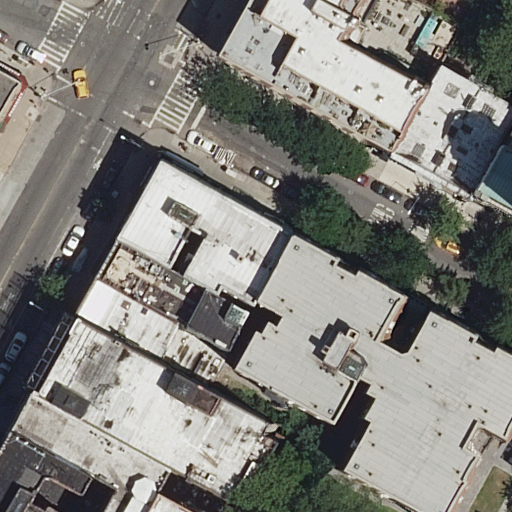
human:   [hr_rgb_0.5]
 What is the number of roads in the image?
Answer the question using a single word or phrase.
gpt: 2

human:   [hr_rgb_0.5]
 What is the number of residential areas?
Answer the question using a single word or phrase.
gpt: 1

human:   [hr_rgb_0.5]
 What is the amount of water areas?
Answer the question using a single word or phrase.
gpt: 0

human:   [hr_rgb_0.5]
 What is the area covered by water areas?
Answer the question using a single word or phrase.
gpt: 0m2

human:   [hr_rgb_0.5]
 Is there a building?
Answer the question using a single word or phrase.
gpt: yes

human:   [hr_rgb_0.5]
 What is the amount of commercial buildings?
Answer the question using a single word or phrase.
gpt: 0

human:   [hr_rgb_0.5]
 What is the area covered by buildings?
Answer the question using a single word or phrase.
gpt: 5215m2

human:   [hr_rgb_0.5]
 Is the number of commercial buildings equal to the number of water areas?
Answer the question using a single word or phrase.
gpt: yes

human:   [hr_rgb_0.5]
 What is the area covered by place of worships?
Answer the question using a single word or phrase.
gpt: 71m2

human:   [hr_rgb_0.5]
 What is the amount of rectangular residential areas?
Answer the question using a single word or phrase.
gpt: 1

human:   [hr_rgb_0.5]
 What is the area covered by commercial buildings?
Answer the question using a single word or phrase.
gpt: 0m2

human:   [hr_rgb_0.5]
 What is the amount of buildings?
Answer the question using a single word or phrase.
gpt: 13

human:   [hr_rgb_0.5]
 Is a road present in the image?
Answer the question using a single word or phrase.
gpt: yes

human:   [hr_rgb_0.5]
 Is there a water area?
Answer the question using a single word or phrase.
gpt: no

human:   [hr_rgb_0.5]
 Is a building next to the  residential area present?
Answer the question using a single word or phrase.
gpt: yes

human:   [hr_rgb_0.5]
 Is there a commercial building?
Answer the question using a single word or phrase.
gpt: no

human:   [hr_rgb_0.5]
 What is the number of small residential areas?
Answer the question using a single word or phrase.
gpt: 0

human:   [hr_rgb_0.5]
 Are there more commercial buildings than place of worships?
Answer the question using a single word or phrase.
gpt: no

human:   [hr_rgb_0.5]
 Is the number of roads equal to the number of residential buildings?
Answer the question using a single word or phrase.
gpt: no

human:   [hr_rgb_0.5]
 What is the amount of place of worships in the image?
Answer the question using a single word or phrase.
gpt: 1

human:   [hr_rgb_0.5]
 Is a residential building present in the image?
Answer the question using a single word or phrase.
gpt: yes

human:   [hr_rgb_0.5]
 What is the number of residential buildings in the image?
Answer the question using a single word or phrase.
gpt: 12

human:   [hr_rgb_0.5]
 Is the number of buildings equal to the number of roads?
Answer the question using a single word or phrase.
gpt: no

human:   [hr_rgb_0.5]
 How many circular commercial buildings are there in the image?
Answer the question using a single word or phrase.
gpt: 0

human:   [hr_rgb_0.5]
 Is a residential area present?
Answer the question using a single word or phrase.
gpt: yes

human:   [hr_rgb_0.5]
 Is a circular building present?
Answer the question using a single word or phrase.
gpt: no

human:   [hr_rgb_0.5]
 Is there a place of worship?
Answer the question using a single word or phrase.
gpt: yes

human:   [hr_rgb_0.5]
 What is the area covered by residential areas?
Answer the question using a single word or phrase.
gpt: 211m2

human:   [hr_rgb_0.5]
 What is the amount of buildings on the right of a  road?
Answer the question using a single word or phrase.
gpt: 8

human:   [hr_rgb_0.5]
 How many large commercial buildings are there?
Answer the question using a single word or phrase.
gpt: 0

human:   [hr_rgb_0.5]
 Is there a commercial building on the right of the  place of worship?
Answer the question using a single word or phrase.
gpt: no

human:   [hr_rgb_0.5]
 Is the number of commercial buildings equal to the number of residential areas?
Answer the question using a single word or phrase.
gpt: no

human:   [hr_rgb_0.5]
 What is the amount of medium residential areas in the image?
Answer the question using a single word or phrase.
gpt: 1

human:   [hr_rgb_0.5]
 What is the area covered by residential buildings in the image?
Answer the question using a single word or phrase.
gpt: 5143m2

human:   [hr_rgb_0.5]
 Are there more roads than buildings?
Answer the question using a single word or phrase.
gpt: no

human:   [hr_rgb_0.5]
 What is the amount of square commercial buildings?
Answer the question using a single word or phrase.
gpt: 0

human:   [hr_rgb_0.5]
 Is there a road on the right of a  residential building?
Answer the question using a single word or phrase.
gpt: no

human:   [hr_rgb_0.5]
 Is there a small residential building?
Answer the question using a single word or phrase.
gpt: yes

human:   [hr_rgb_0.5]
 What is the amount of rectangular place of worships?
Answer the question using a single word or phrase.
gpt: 1

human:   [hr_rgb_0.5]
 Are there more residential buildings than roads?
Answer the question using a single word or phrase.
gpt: yes

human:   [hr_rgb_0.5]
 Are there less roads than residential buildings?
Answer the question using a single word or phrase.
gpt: yes

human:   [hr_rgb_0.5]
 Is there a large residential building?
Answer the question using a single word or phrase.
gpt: yes

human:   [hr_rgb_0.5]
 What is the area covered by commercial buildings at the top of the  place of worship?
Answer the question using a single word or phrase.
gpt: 0m2

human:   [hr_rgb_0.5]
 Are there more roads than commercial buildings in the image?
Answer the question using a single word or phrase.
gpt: yes

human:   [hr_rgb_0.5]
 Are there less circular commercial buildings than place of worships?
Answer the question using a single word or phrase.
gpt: yes

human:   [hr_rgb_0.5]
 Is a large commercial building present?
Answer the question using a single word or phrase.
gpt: no

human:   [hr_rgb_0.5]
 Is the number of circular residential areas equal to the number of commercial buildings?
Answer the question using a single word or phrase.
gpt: yes

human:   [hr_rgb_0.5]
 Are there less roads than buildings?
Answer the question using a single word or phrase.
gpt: yes

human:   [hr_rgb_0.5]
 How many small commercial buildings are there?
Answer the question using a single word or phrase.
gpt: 0

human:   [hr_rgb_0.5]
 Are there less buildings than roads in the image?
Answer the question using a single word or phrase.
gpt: no

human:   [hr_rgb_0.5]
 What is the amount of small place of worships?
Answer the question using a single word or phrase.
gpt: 1

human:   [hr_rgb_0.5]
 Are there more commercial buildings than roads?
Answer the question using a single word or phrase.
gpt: no

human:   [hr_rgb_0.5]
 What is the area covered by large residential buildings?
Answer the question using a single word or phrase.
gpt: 3220m2

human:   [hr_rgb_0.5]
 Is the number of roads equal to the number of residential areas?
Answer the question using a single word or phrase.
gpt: no

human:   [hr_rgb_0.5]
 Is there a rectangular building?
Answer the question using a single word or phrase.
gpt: yes

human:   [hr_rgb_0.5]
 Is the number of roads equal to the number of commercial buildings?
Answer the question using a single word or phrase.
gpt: no

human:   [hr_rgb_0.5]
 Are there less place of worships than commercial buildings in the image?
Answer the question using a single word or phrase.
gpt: no

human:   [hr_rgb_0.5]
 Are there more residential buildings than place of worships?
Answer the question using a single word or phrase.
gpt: yes

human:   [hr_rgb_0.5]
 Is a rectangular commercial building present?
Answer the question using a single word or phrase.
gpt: no

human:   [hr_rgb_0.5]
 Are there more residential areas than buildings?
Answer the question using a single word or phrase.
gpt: no

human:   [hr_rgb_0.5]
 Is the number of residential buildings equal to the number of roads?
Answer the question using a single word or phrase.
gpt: no

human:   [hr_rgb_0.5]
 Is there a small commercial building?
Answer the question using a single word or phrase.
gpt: no

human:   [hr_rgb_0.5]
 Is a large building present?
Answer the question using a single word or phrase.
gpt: yes

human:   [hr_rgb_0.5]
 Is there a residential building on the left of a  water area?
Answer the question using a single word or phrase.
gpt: no